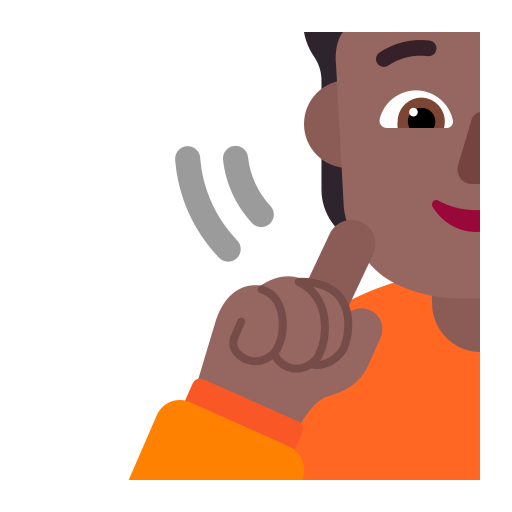
person deaf flat  dark